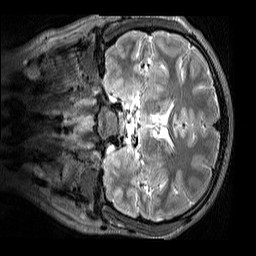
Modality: T2w
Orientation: coronal
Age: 12
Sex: male
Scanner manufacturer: siemens
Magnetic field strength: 3 T
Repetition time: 3.2 s
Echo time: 0.408 s